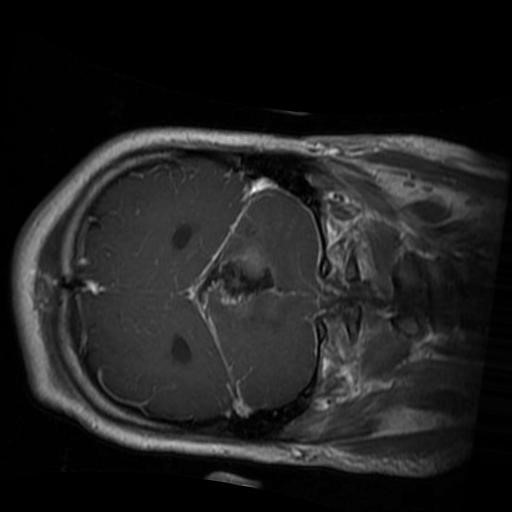
Label: brain_glioma